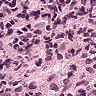
Metastatic tissue present: no